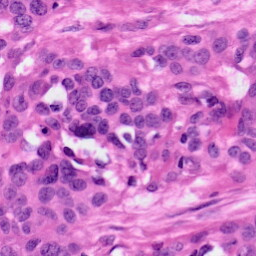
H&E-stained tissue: Ovarian